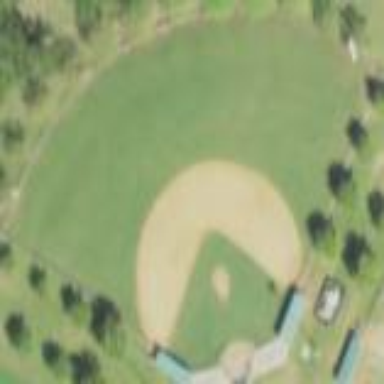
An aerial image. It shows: Baseball pitch for leisure and sports activities.